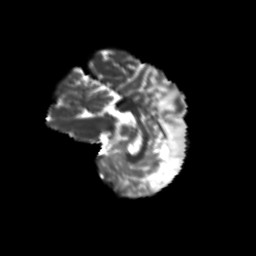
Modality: T2w
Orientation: sagittal
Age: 36
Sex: female
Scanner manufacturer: siemens
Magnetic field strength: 3 T
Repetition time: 8.6 s
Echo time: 0.095 s